Field crop: tomato
Growth stage: 2
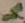
Species: solanum